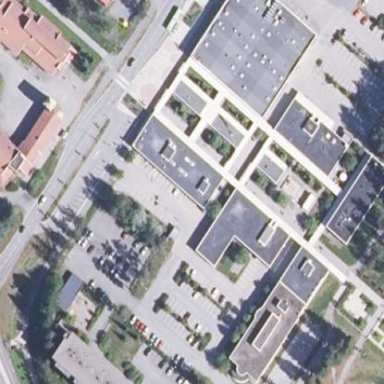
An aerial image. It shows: Mall.